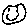
Label: smiley face